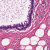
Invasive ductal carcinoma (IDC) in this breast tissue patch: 0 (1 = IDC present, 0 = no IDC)